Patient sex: M
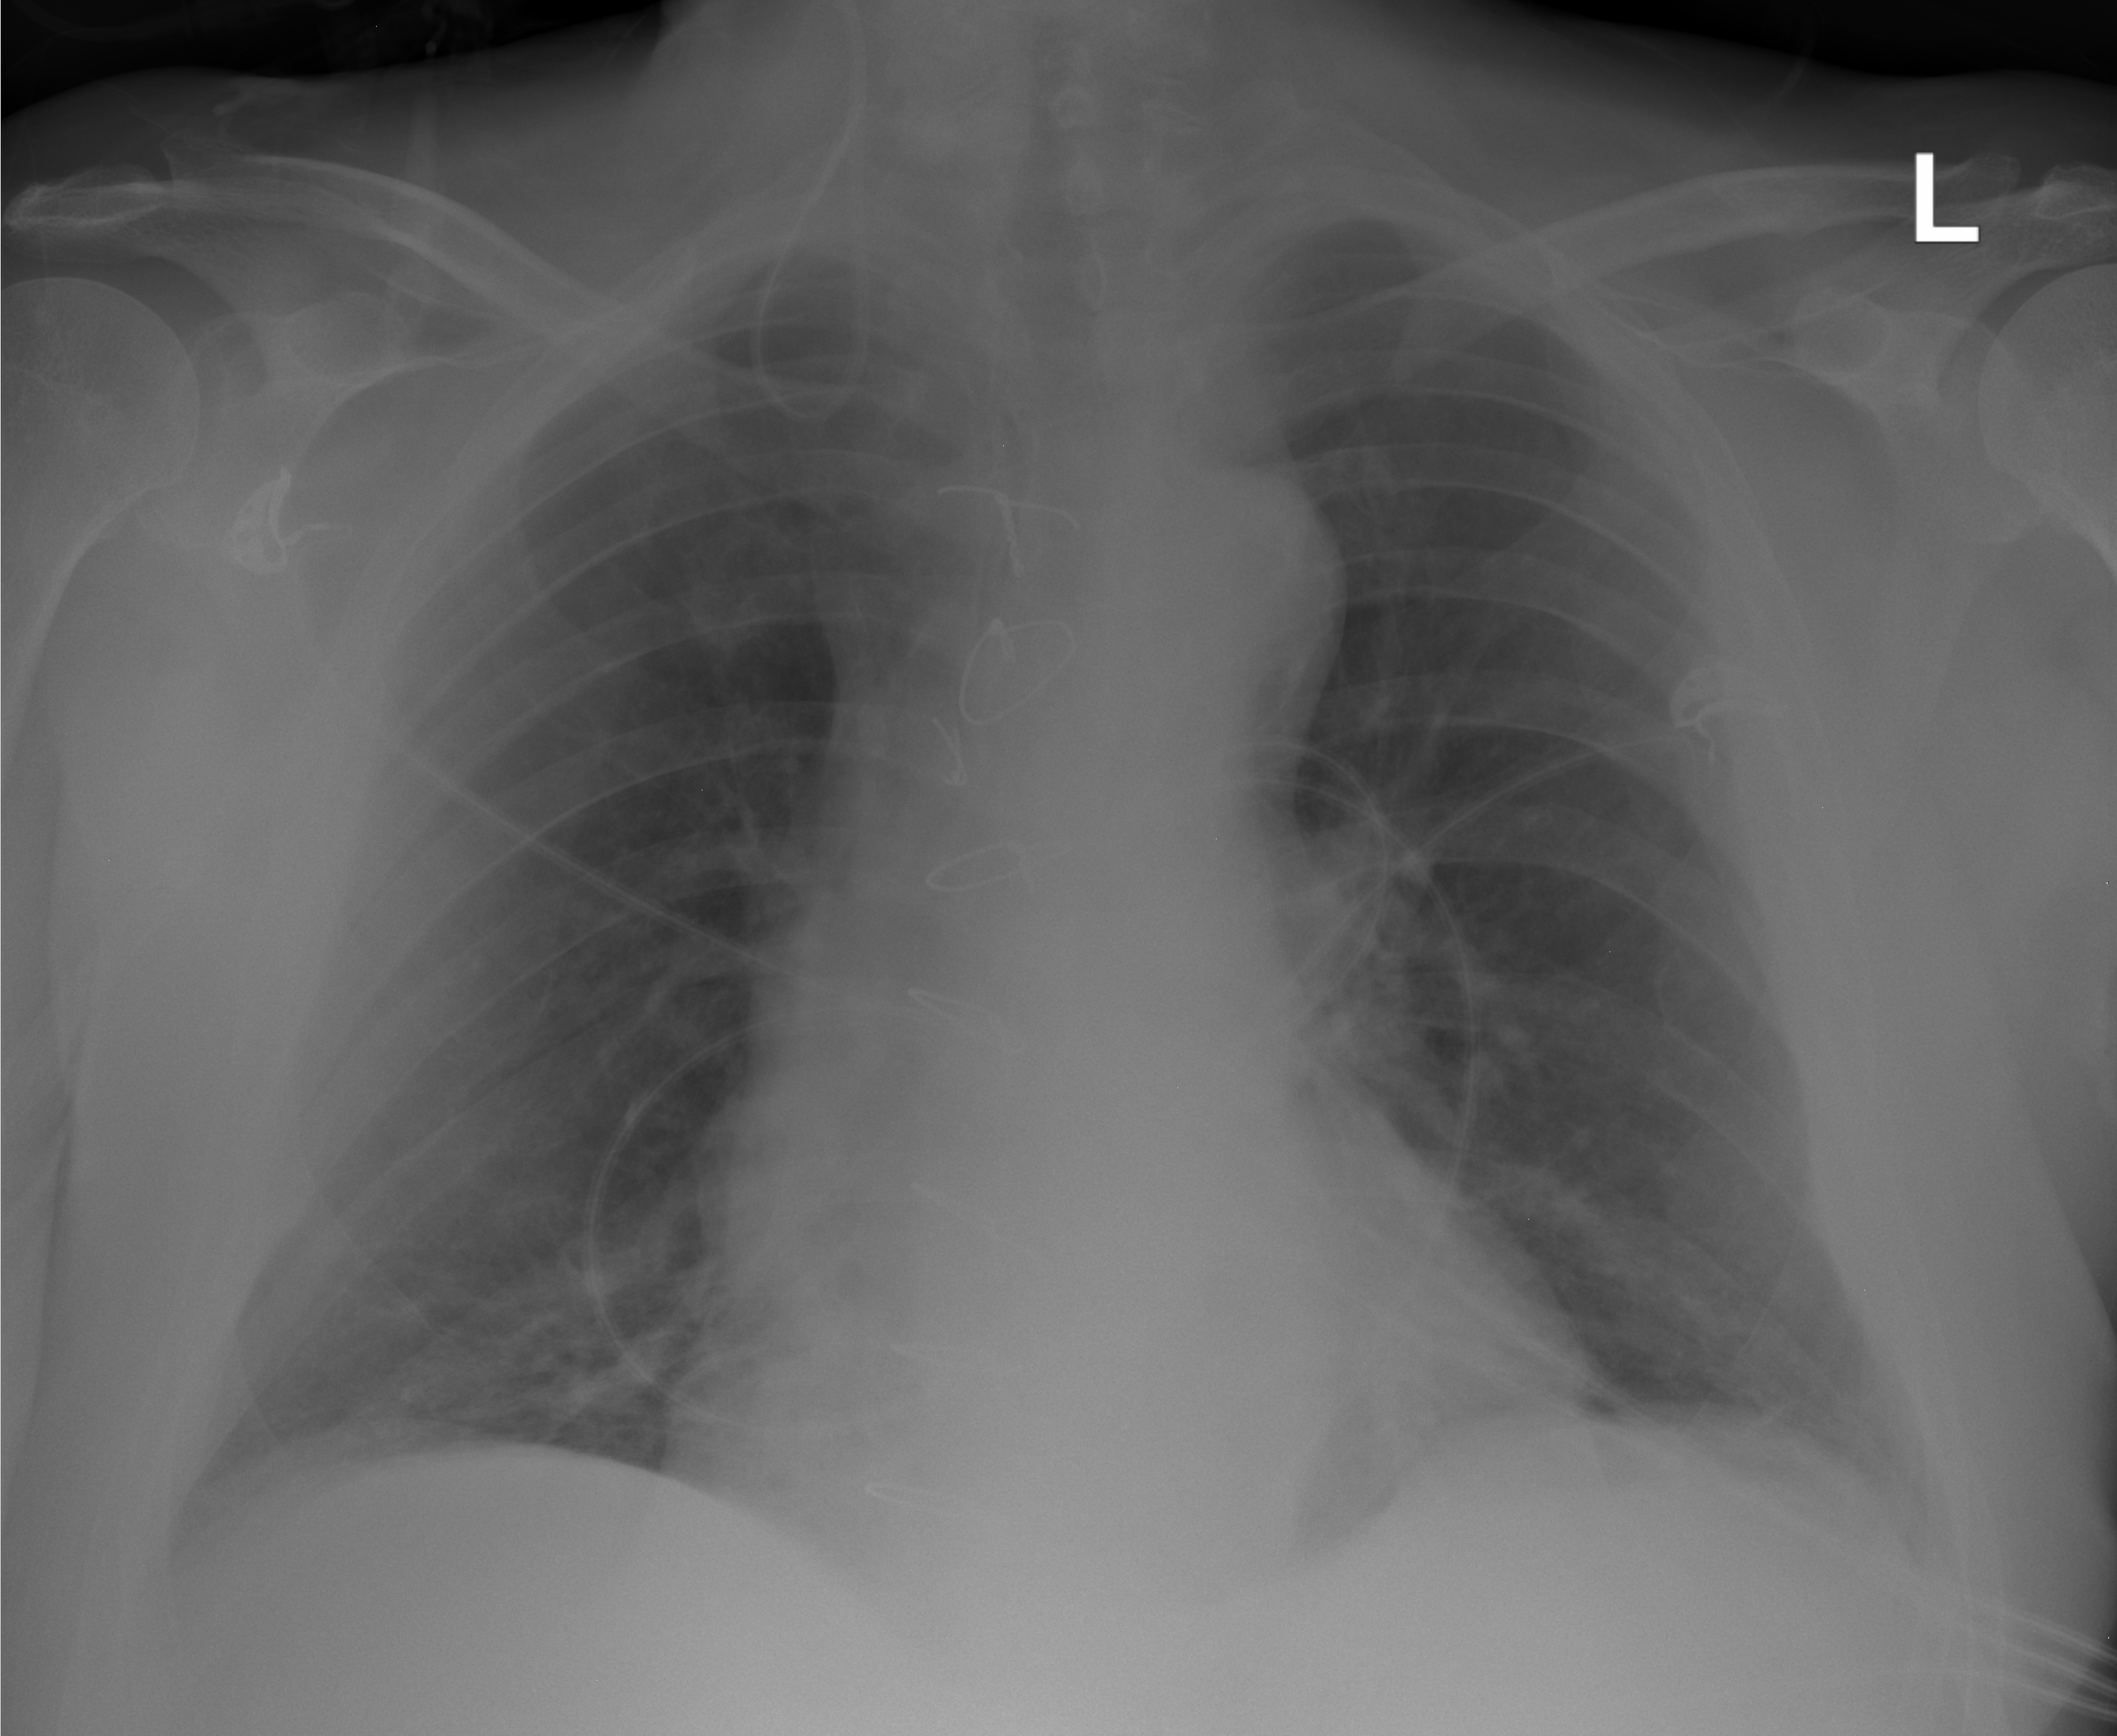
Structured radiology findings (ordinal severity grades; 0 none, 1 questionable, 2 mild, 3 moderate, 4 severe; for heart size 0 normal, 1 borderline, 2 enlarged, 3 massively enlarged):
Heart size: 0
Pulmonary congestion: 0
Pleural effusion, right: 0
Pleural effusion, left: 0
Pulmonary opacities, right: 0
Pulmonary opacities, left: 0
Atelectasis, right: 0
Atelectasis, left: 2